Question: Ex. Code below is represented as Blue Box, I want to expand 2 grid to Yellow one. But, the problem is; This .. need to be inside 'content' but it always have margin left and right. I don't know how to solve this.
'''
<div data-role="content" data-theme="d" >
<div class="ui-grid-a" >
<div class="ui-block-a"><strong>Time:</strong></div>
<div class="ui-block-b" id="price-order-timestamp">yyyy-mm-dd hh24:mi:ss</div>
</div>
<div style="width:100%;"> <!-- Here-->
<div class="ui-grid-d" id="data-table-header" >
<div class="ui-block-a">Label A</div>
<div class="ui-block-b">Label B</div>
<div class="ui-block-c">Label C</div>
<div class="ui-block-d">Label D</div>
<div class="ui-block-e">Label E</div>
</div>
<div class="ui-grid-d" id="data-table" >
<div class="ui-block-a">A</div>
<div class="ui-block-b">B</div>
<div class="ui-block-c">C</div>
<div class="ui-block-d">D</div>
<div class="ui-block-e">E</div>
</div>
</div>
</div>
'''

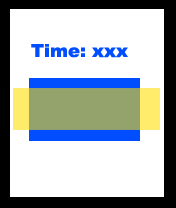
Answer: If you want to remove the default padding added to the 'data-role=content' tag, add the following override in your custom.css
'''
#myPageId .ui-content{
padding-left:0;
padding -right:0;
}
'''
<URL>